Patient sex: F
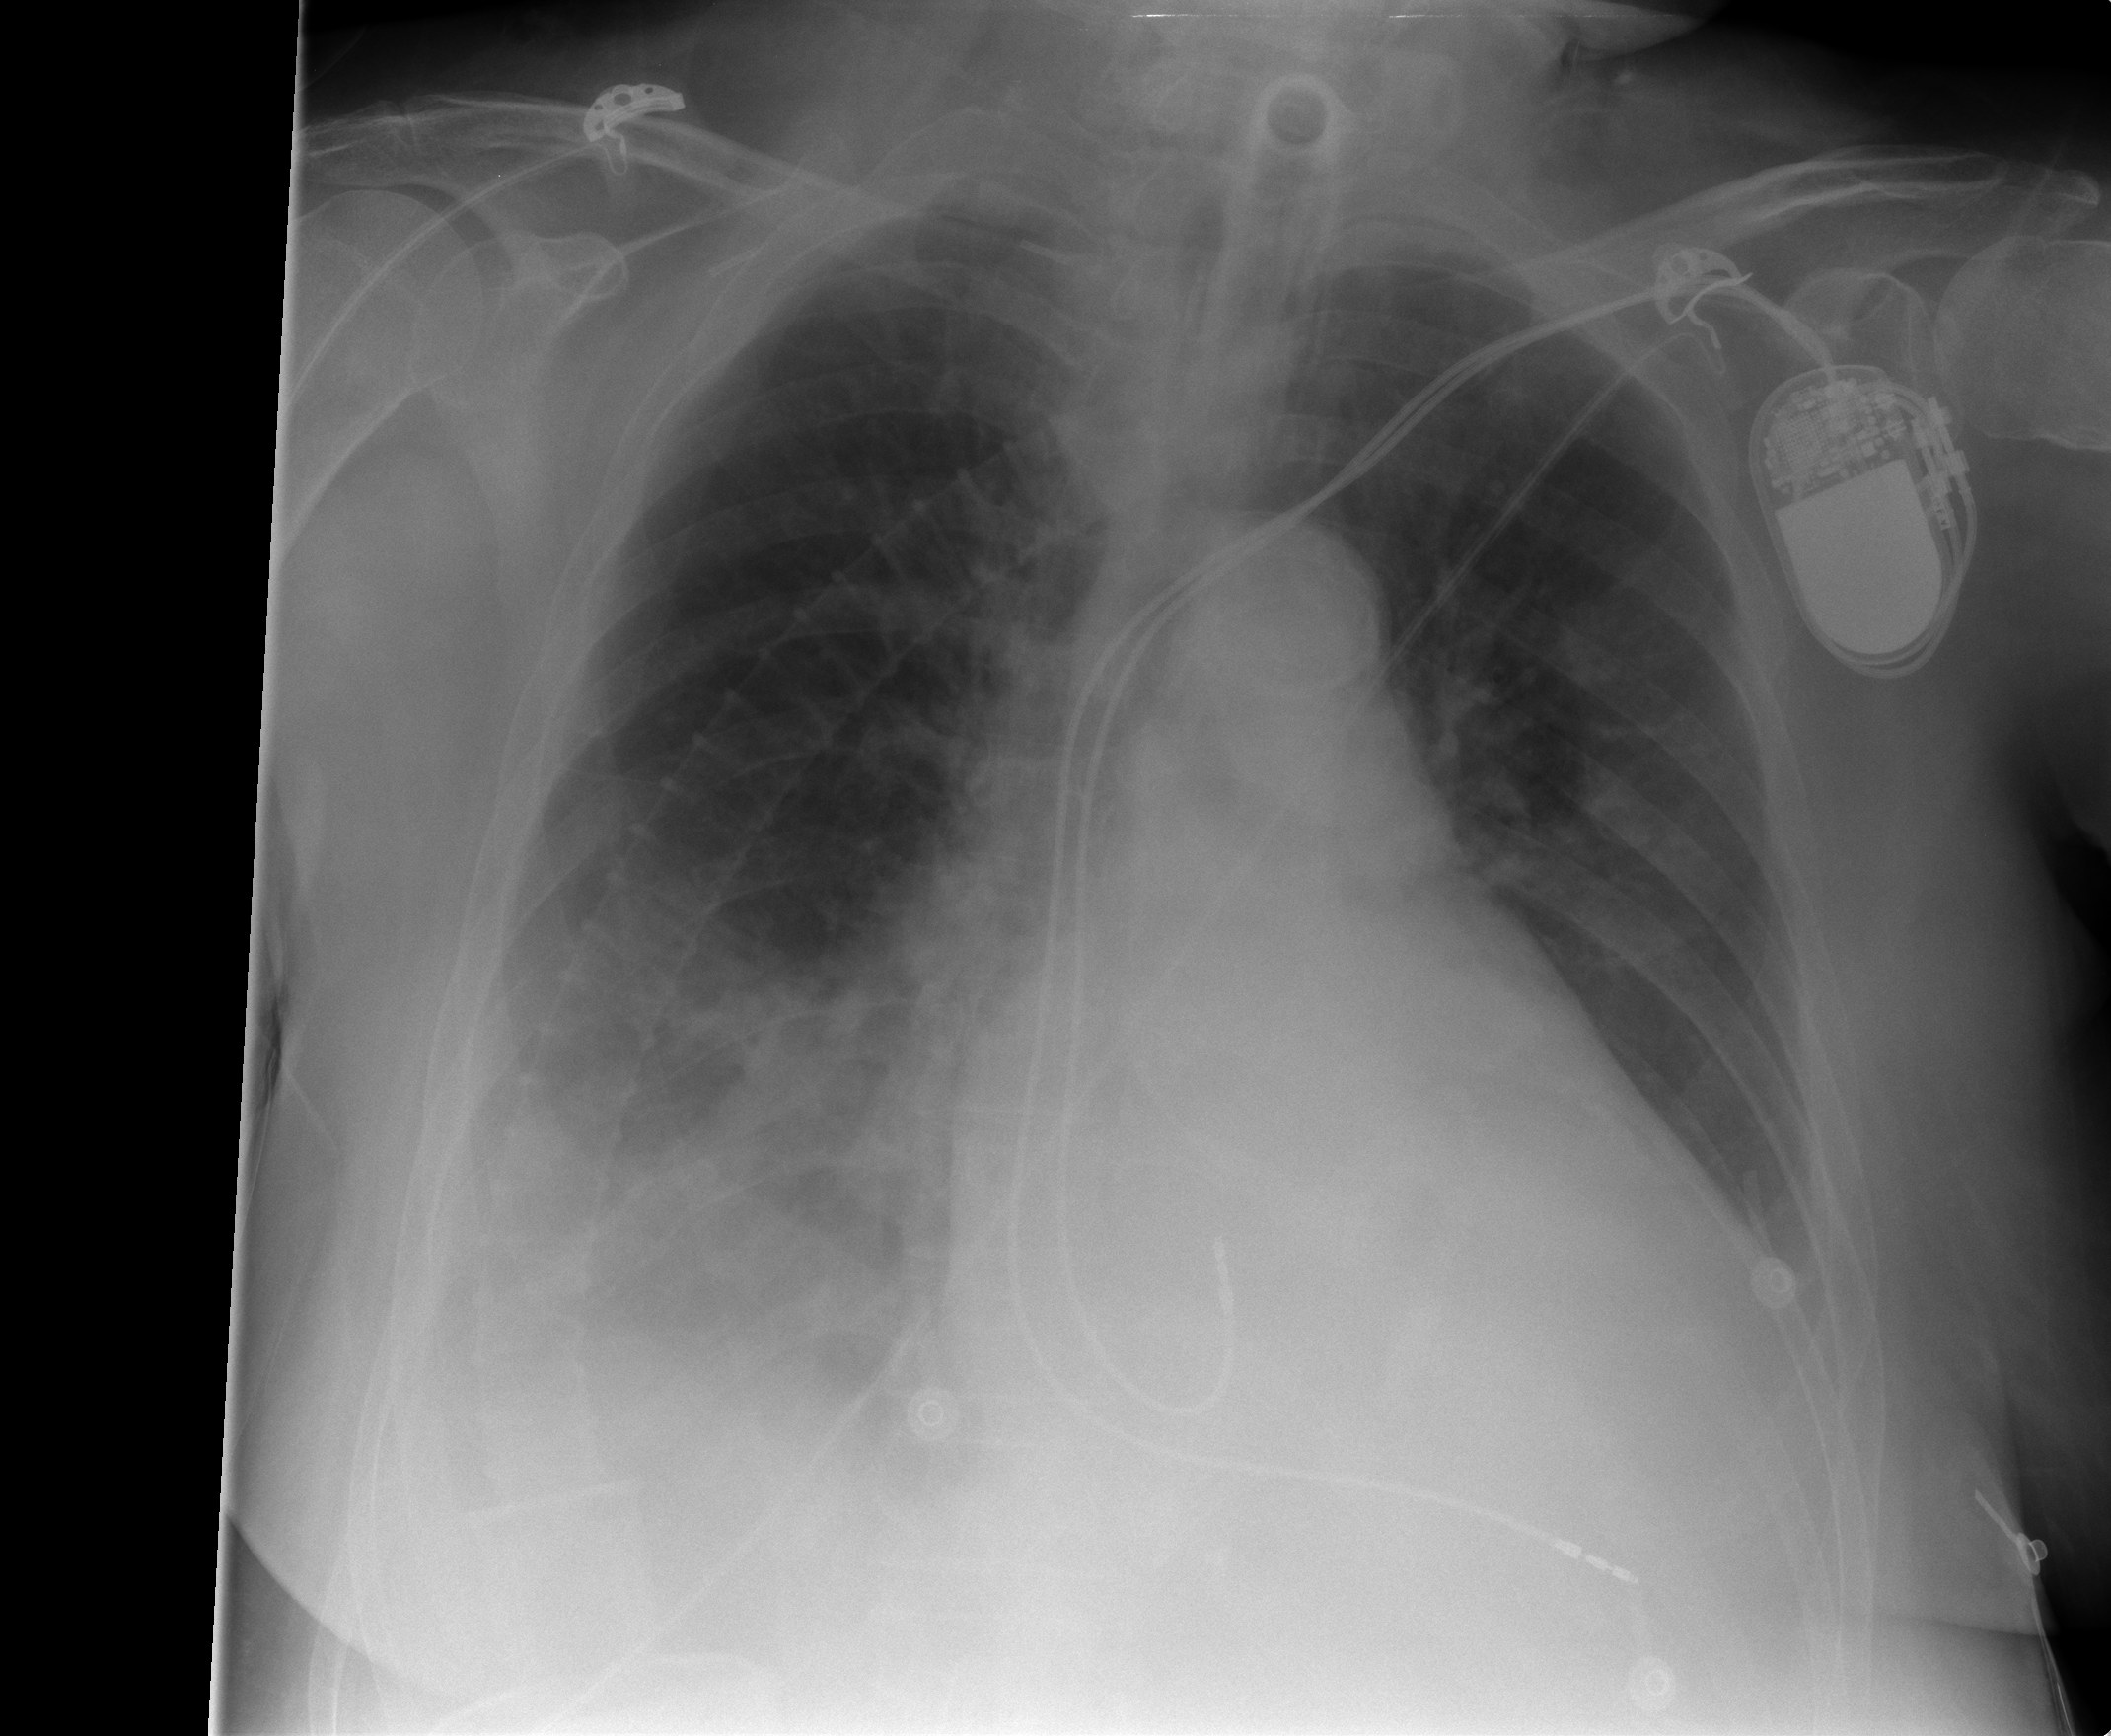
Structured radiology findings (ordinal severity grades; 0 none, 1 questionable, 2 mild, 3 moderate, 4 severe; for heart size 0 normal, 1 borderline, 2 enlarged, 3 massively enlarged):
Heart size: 2
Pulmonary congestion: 0
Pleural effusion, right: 2
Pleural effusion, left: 0
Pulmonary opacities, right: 2
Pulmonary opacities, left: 0
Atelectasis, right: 2
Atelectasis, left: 0